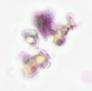
Label: Detritus